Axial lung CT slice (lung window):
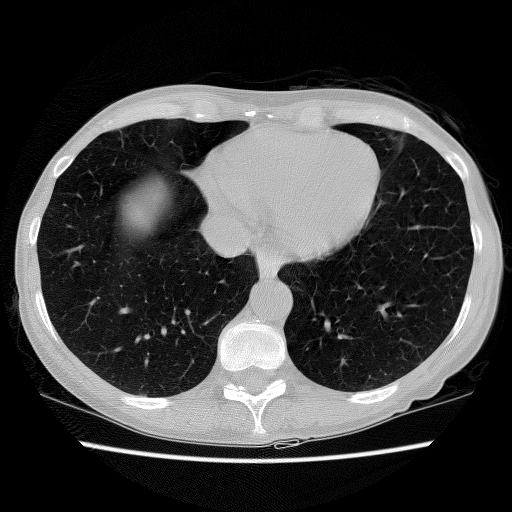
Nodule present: no